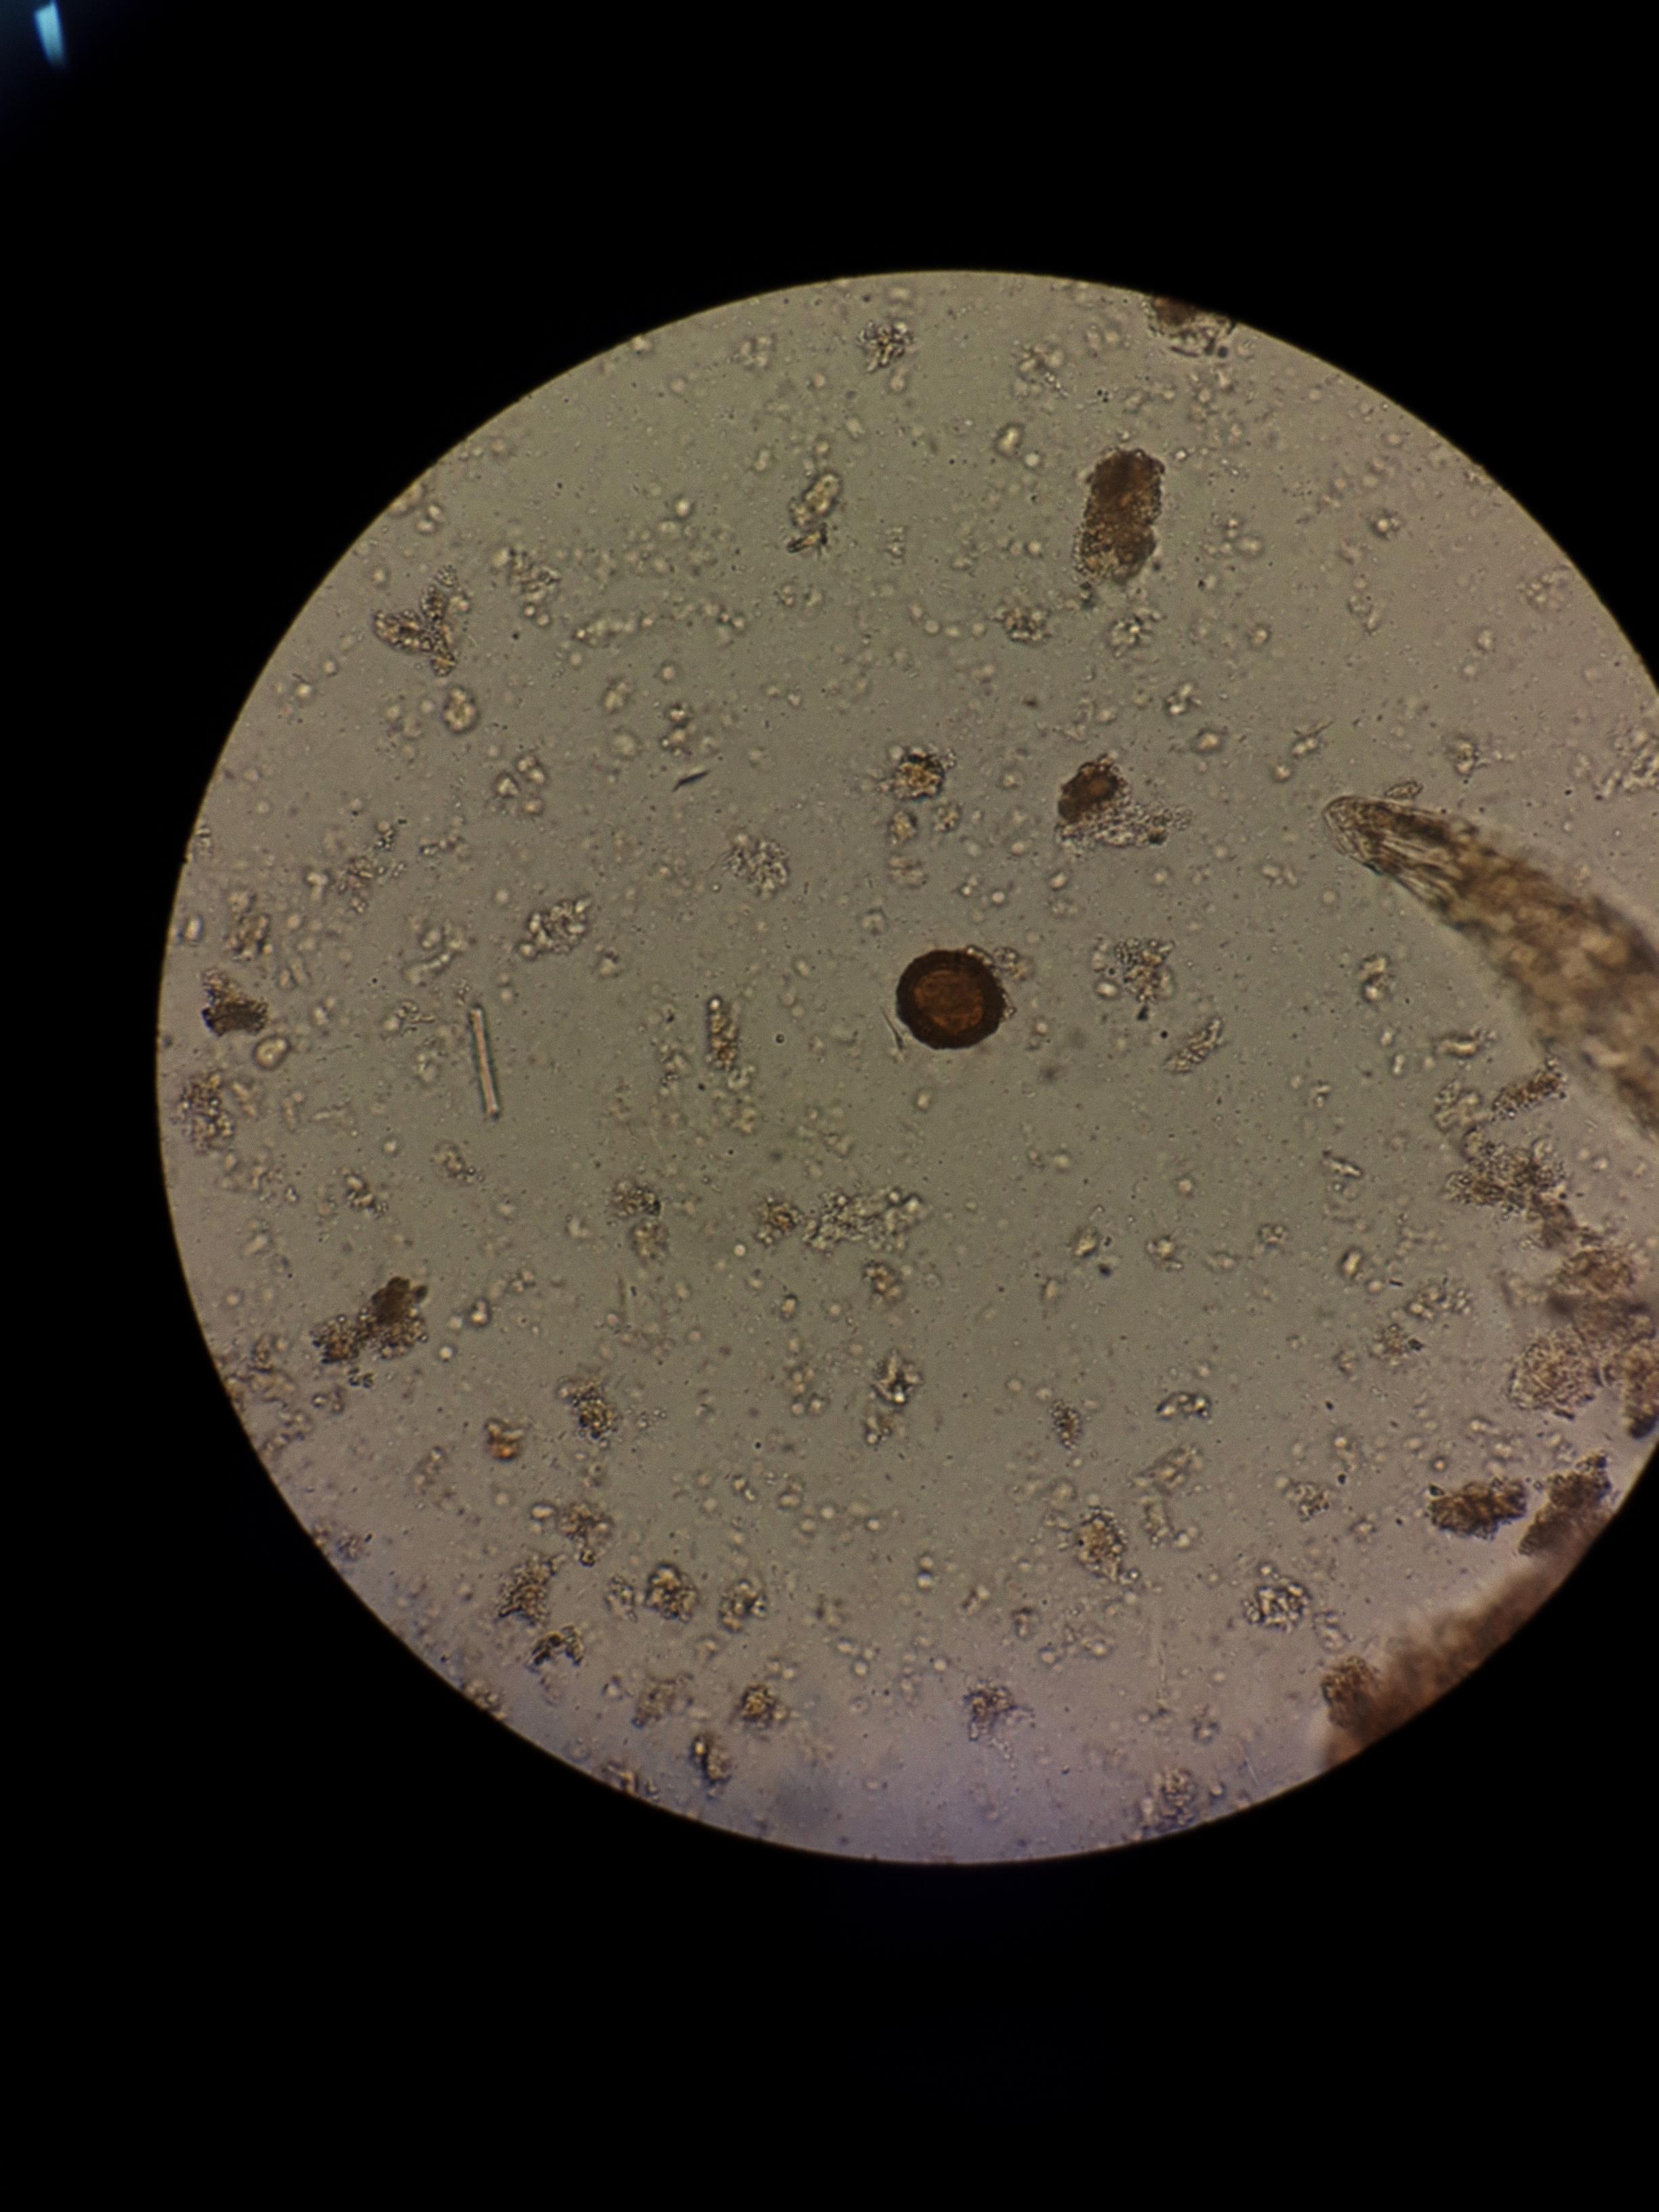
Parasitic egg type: Taenia spp. egg